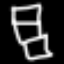
Label: chair